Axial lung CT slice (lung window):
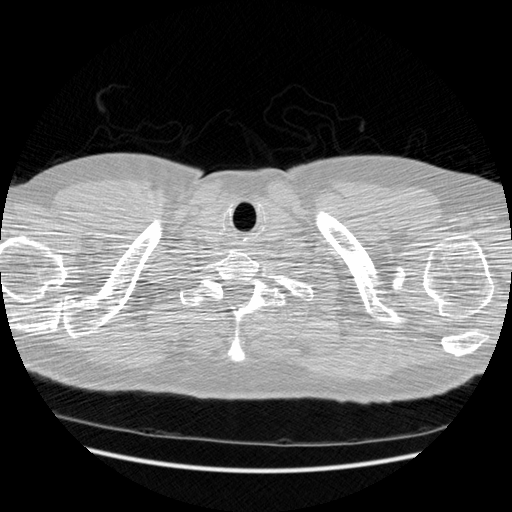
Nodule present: no